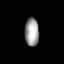
Tissue: lung
Cell type: Myeloid cells
Senescence score: 0.2139
Nuclear area (px): 384
Mean DAPI intensity: 158.846